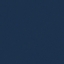
Label: SeaLake